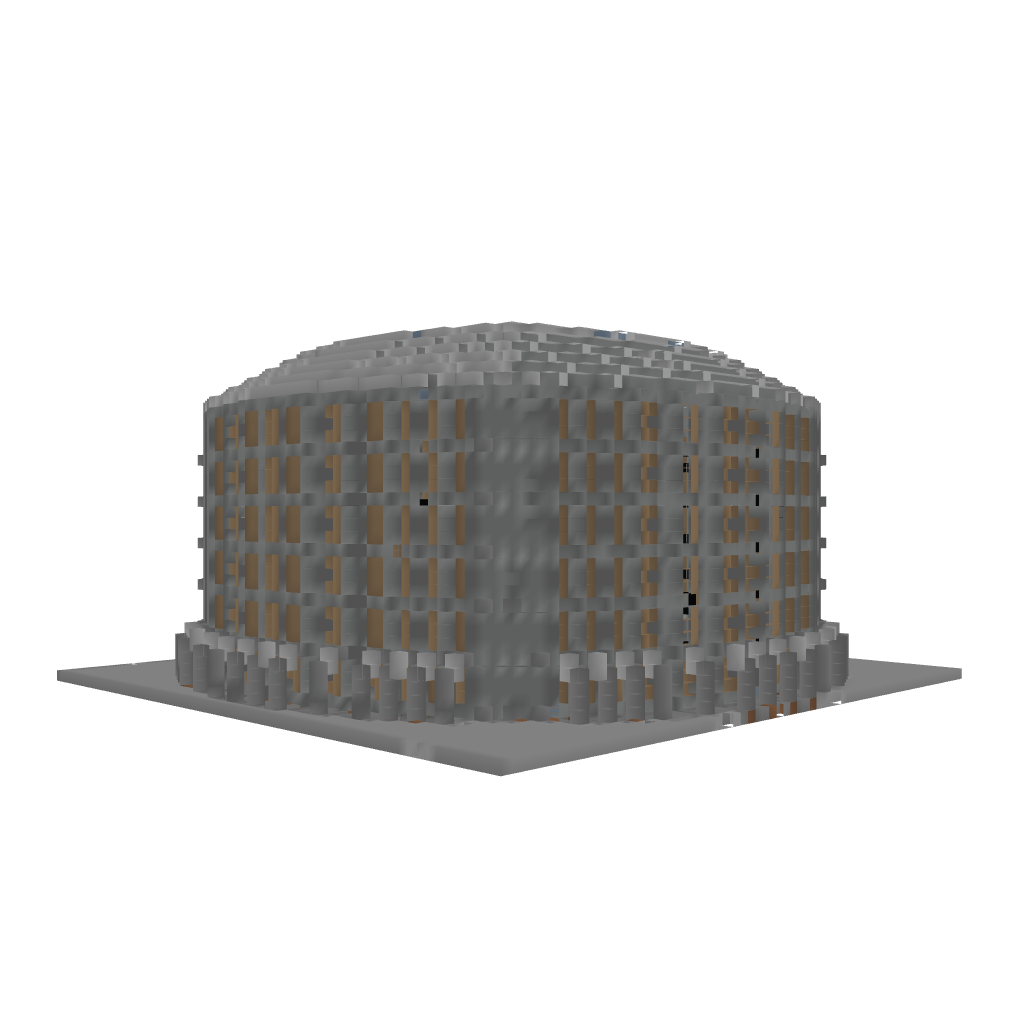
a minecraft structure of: PvP Arena